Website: home-depot
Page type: customer-info-address
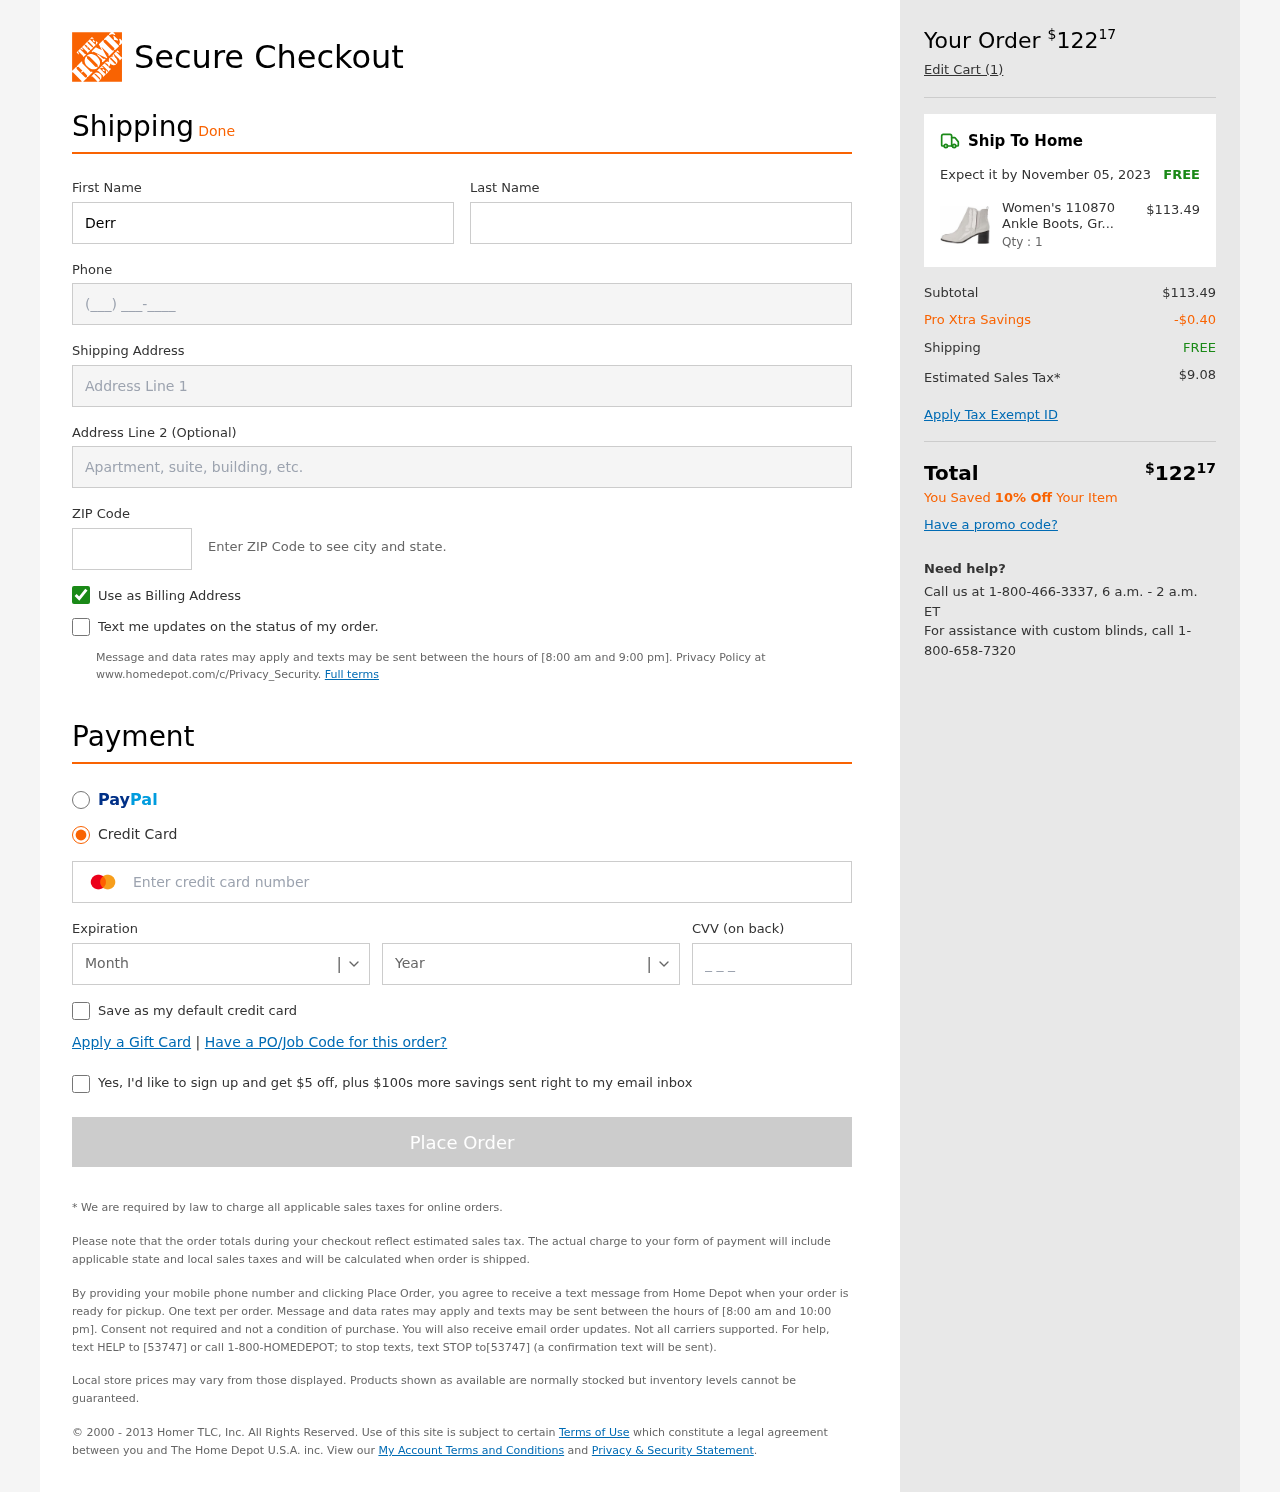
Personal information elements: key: PII_CARD_CVV
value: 231
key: PII_CARD_EXPIRY_MONTH
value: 04
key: PII_CARD_EXPIRY_YEAR
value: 26
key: PII_CARD_NUMBER
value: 2274 0408 3533 8147
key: PII_FIRSTNAME
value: Derrick
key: PII_LASTNAME
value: Dalton
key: PII_PHONE
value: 8956898787
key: PII_POSTCODE
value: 93865
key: PII_STREET
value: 352 Yvonne Falls Apt. 775
Product elements: key: PRODUCT1_NAME
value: Women's 110870 Ankle Boots, Grau Lt Grey, 8 US
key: PRODUCT1_PRICE
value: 113.49
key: PRODUCT1_QUANTITY
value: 1
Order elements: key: ORDER_TOTAL
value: $12217
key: ORDER_NUM_ITEMS
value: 1
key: ORDER_DELIVERY_DATE
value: November 05, 2023
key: ORDER_SHIPPING_COST
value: FREE
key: ORDER_SUBTOTAL
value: $113.49
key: ORDER_DISCOUNT
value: -$0.40
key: ORDER_SHIPPING_COST2
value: FREE
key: ORDER_TAX
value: $9.08
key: ORDER_TOTAL2
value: $12217
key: ORDER_SAVINGS_MESSAGE
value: You Saved 10% Off Your Item